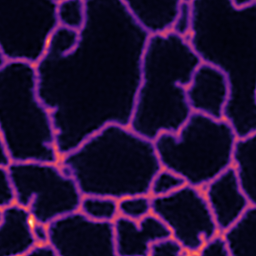
Label: Super-resolution ER image